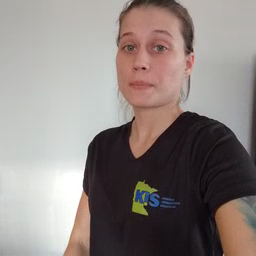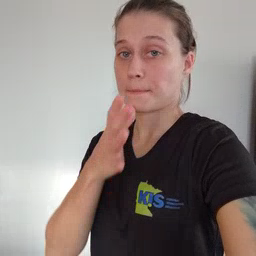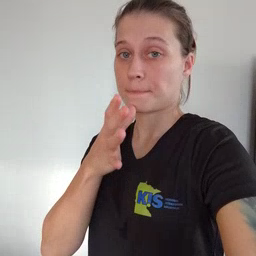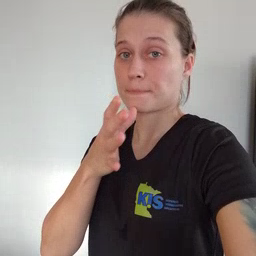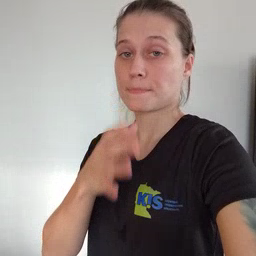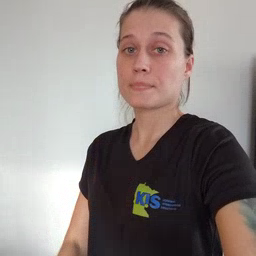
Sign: mom